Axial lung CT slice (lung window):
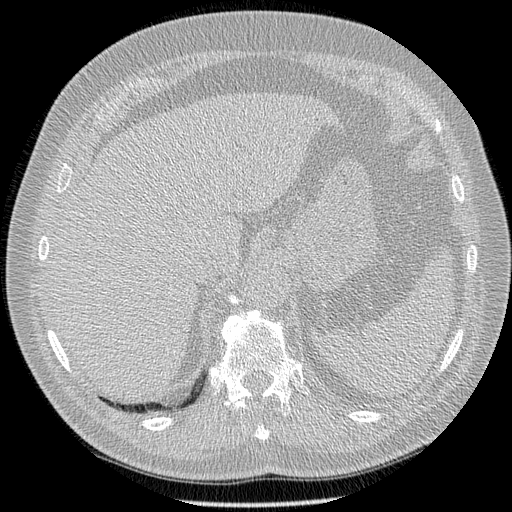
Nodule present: no